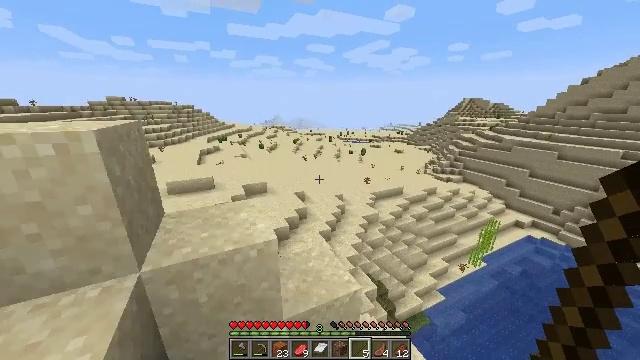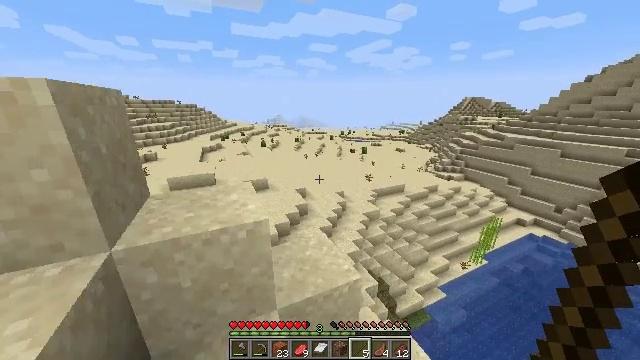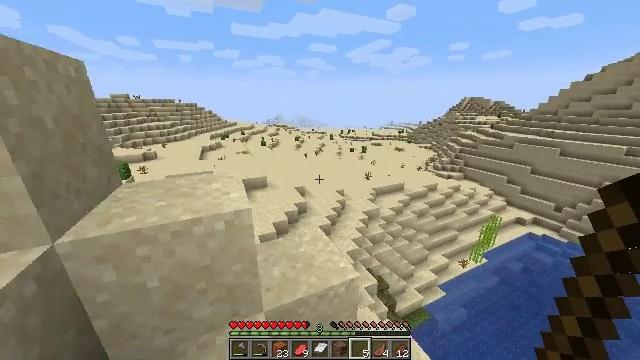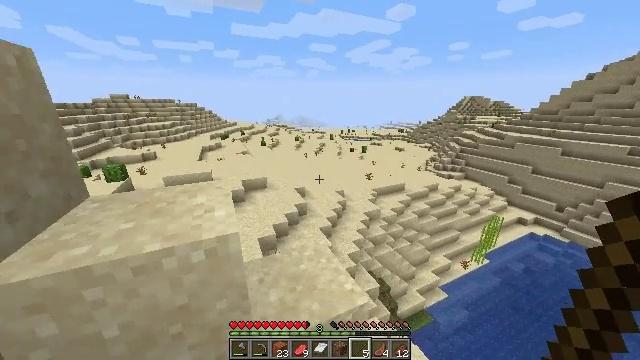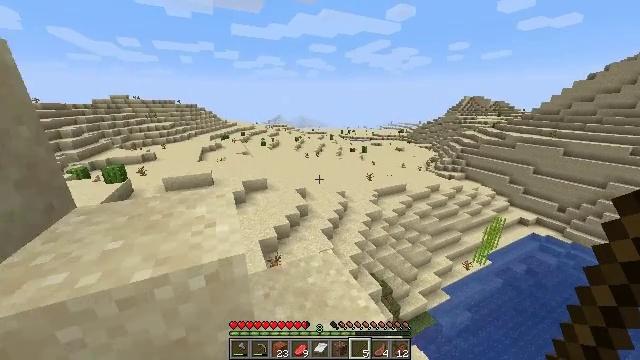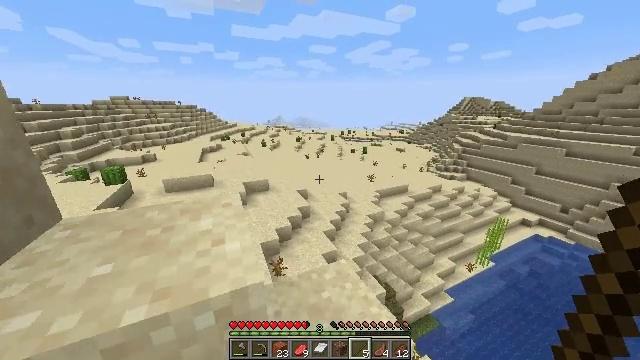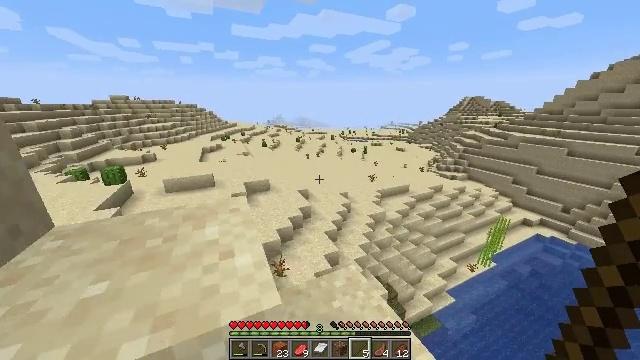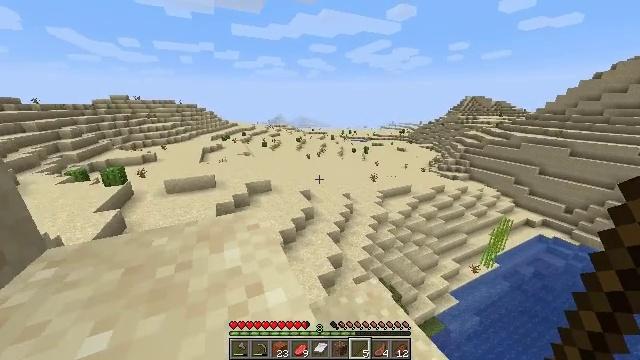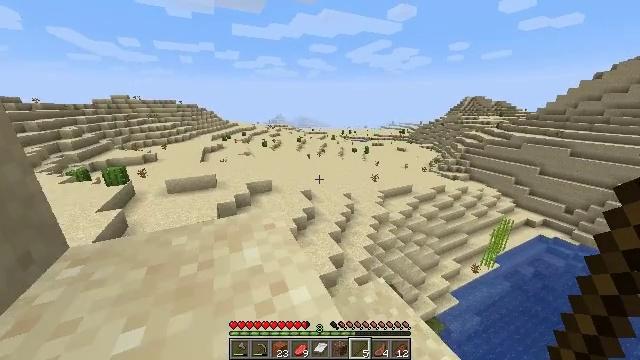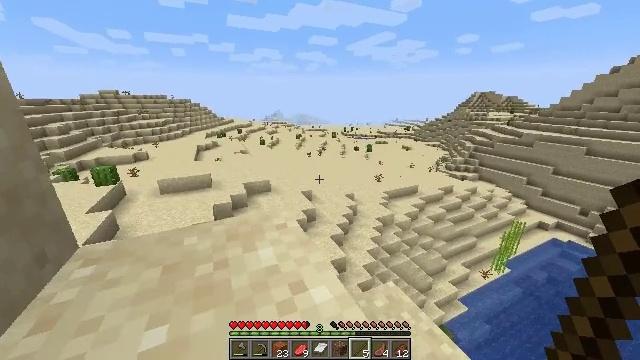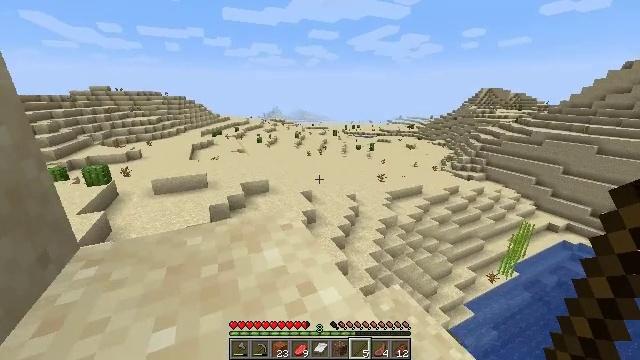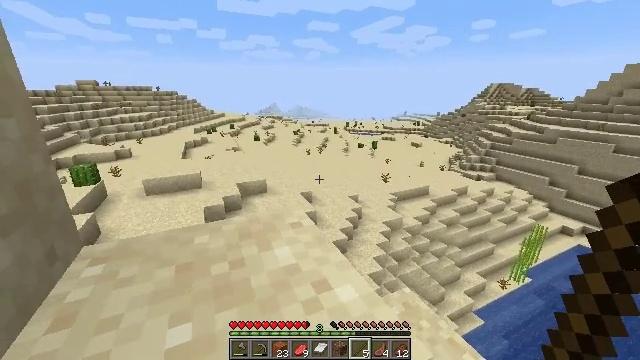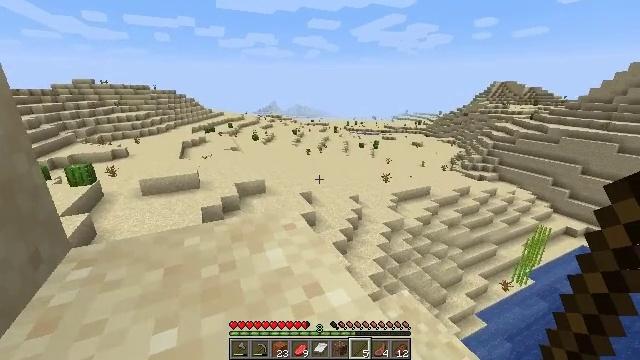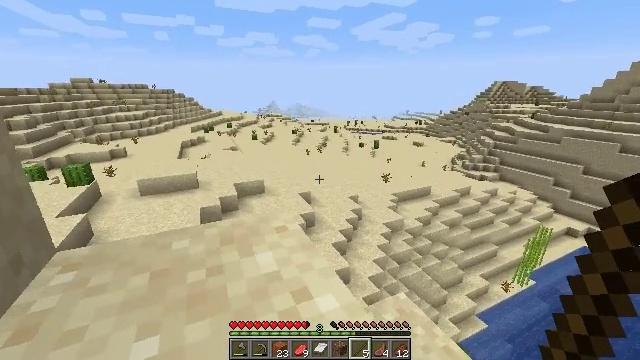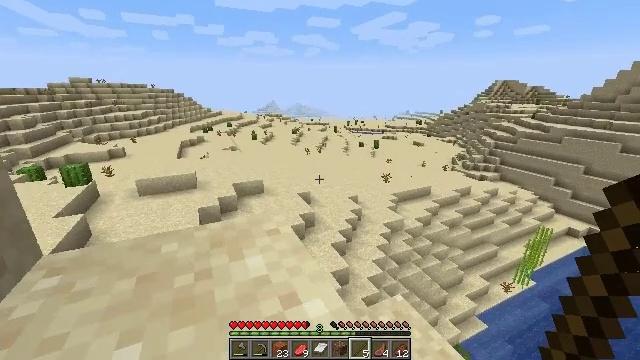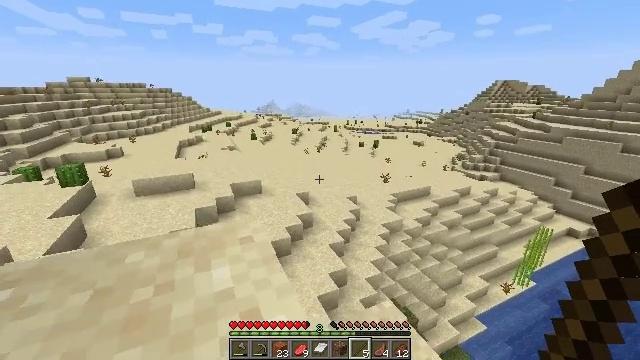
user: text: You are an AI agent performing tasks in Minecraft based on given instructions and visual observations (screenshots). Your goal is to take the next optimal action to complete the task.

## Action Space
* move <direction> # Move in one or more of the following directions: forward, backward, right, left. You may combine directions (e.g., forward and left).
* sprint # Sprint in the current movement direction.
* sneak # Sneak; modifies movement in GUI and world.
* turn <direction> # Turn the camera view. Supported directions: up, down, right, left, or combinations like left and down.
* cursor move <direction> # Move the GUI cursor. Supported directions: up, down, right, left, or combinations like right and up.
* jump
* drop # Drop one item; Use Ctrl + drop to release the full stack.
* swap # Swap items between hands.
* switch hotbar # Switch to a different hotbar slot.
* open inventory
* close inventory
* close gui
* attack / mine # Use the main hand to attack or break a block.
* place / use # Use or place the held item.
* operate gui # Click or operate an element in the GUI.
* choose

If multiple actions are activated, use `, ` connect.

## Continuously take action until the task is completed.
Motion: motion action
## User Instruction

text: Left click to mine the dead bush.
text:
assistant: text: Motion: move forward, sprint
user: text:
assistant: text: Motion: move forward, sprint
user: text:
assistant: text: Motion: move forward and move left, sprint
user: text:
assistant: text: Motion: move forward and move left, sprint
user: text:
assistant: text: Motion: move forward and move left, sprint
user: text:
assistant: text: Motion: move forward and move left, sprint
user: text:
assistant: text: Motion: move forward and move left, sprint
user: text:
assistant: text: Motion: move forward and move left, sprint
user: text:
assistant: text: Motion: move forward and move left, sprint
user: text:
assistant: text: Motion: move forward and move left, sprint
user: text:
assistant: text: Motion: move forward, sprint
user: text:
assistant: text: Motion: move forward, sprint
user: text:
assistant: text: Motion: move forward, sprint
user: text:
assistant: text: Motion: move forward
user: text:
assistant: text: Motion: move forward
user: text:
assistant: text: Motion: move forward
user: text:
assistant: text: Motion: move forward
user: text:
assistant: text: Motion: move forward, jump
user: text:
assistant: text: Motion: move forward, jump
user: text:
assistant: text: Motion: move forward and move left, jump
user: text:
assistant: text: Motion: move forward and move left
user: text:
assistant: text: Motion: move forward and move left
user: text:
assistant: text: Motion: move forward and move left
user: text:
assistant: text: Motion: move forward and move left, turn left and down
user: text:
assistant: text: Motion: move forward and move left, turn left and down
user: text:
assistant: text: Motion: move forward and move left, turn left and down
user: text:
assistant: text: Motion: move forward and move left, turn left and up
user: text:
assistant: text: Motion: move forward and move left, turn left and up
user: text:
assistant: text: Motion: move forward and move left
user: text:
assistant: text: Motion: move forward and move left